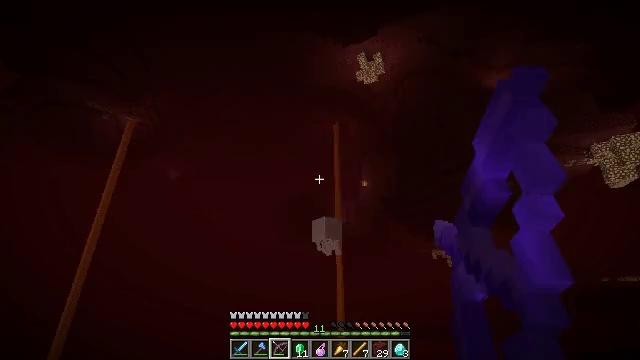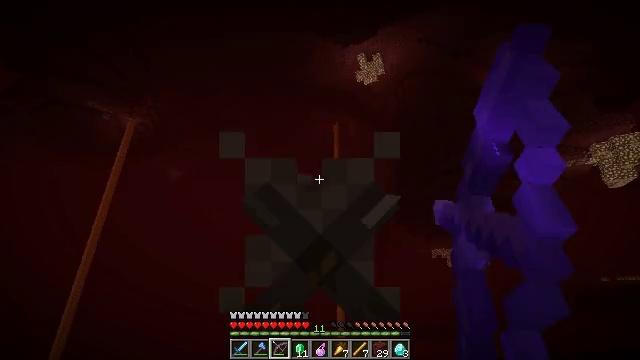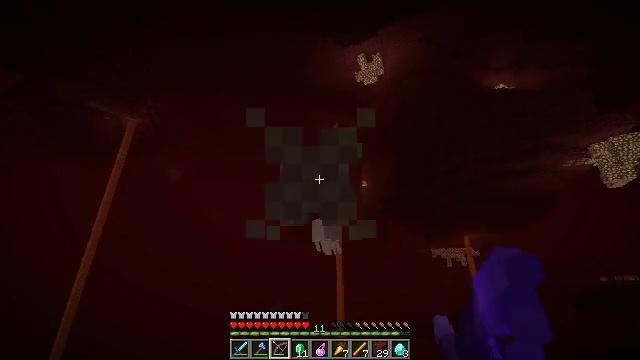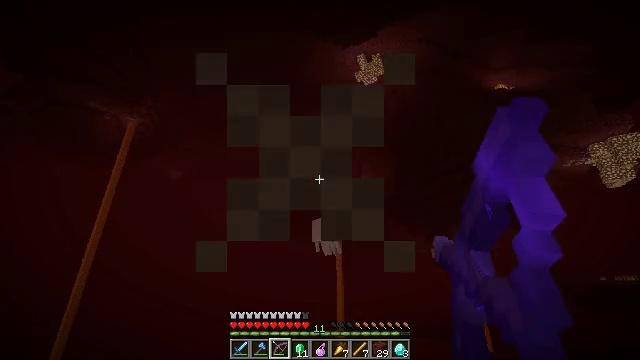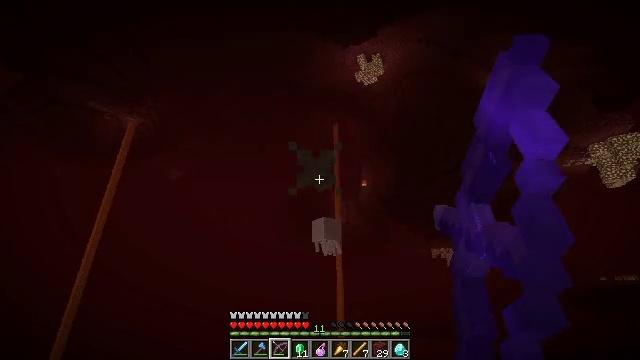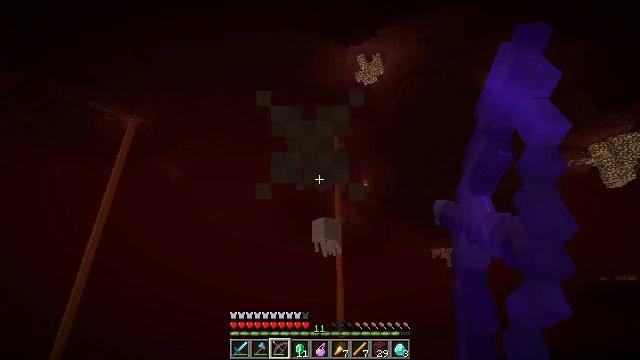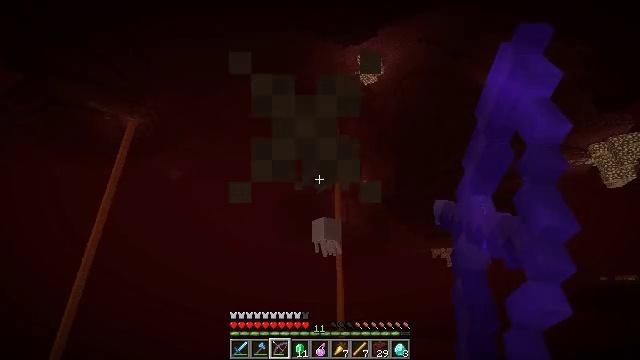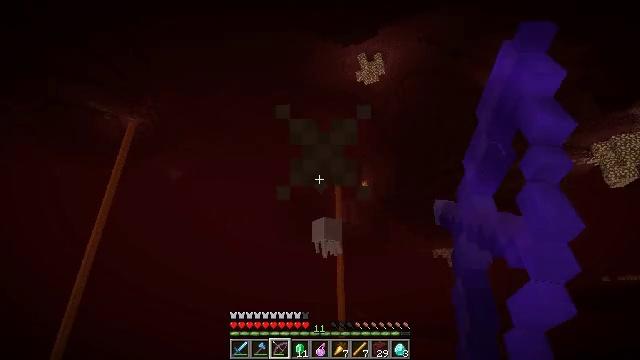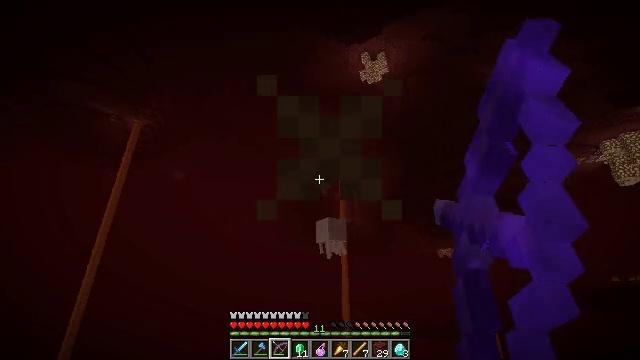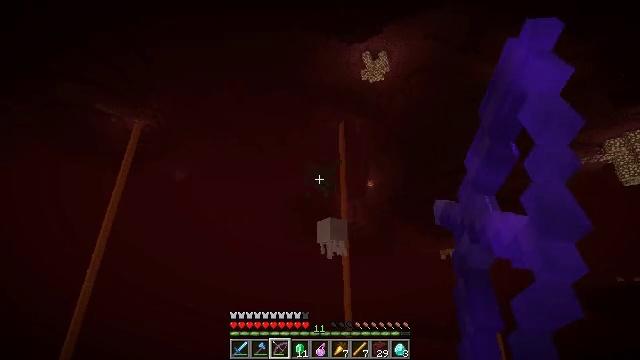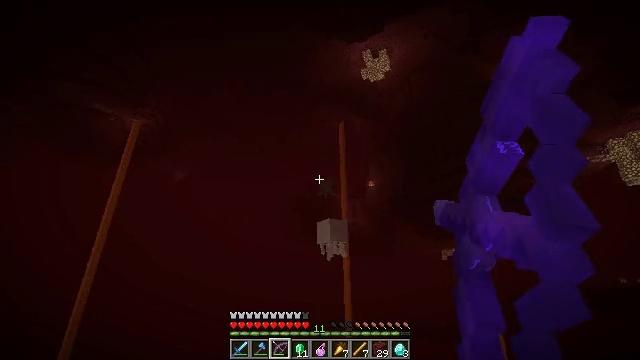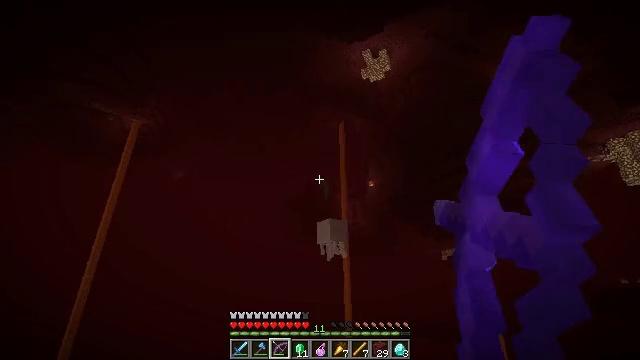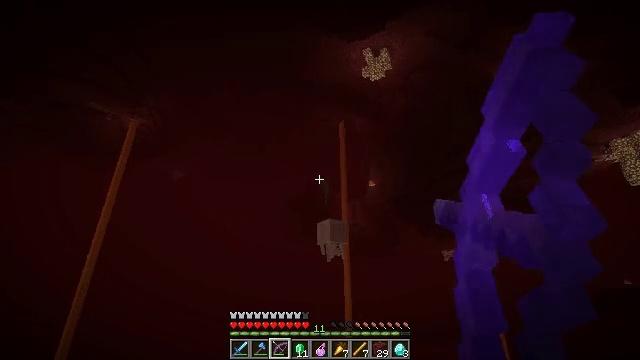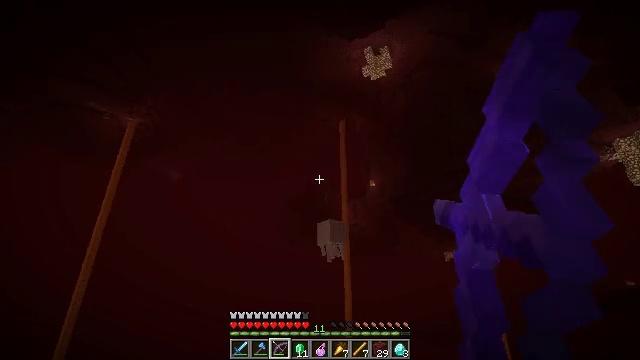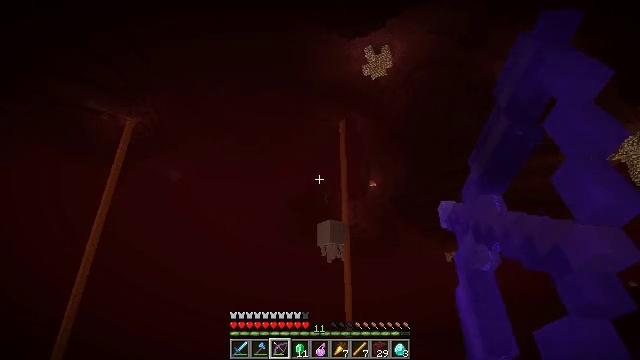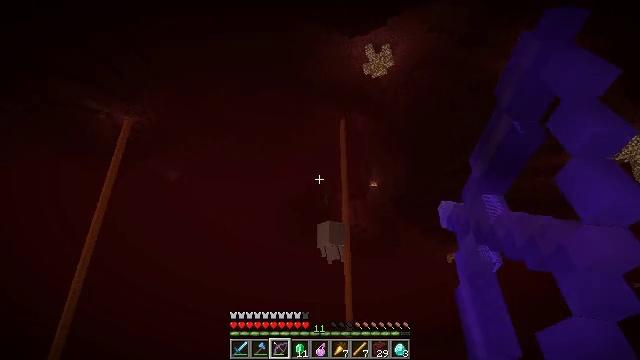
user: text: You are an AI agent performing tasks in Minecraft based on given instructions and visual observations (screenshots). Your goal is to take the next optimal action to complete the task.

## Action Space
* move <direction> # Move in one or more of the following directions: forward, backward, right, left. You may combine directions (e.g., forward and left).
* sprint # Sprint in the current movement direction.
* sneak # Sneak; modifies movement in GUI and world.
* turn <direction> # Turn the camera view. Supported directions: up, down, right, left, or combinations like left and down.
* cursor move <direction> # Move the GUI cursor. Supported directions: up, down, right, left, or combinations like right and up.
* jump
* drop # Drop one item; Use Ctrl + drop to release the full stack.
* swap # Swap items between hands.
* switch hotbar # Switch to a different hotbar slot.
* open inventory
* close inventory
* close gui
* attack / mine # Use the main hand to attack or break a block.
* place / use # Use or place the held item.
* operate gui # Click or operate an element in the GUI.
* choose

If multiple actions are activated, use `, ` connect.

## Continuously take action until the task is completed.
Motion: motion action
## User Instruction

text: Kill a ghast.
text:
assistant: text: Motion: use / place
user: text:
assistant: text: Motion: use / place
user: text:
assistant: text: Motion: use / place
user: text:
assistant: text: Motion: use / place
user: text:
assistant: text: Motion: use / place
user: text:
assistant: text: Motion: use / place
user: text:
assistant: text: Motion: use / place
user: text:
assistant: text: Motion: use / place
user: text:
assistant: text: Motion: use / place
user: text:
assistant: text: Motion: use / place
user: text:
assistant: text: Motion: use / place
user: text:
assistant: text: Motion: use / place
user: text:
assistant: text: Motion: use / place
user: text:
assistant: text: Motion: use / place
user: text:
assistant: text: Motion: use / place
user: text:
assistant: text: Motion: use / place
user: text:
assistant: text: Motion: use / place
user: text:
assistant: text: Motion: use / place
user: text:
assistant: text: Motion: use / place
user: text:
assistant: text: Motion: use / place
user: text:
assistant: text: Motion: use / place
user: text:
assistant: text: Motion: use / place
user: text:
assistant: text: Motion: use / place